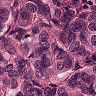
Metastatic tissue present: yes